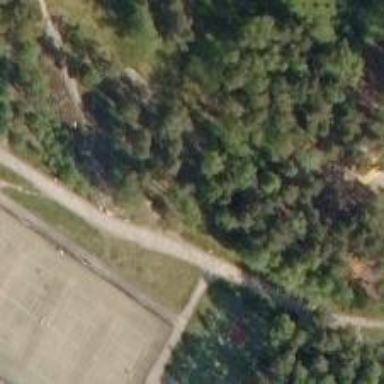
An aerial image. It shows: Nordic skiing track.